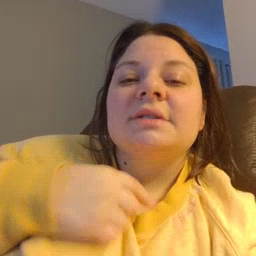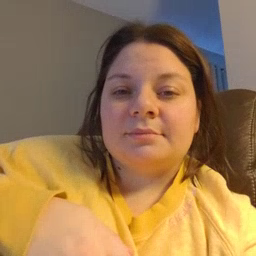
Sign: thirsty